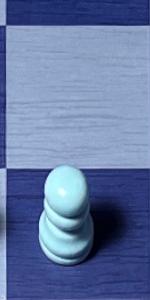
Label: Pawn_White